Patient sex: M
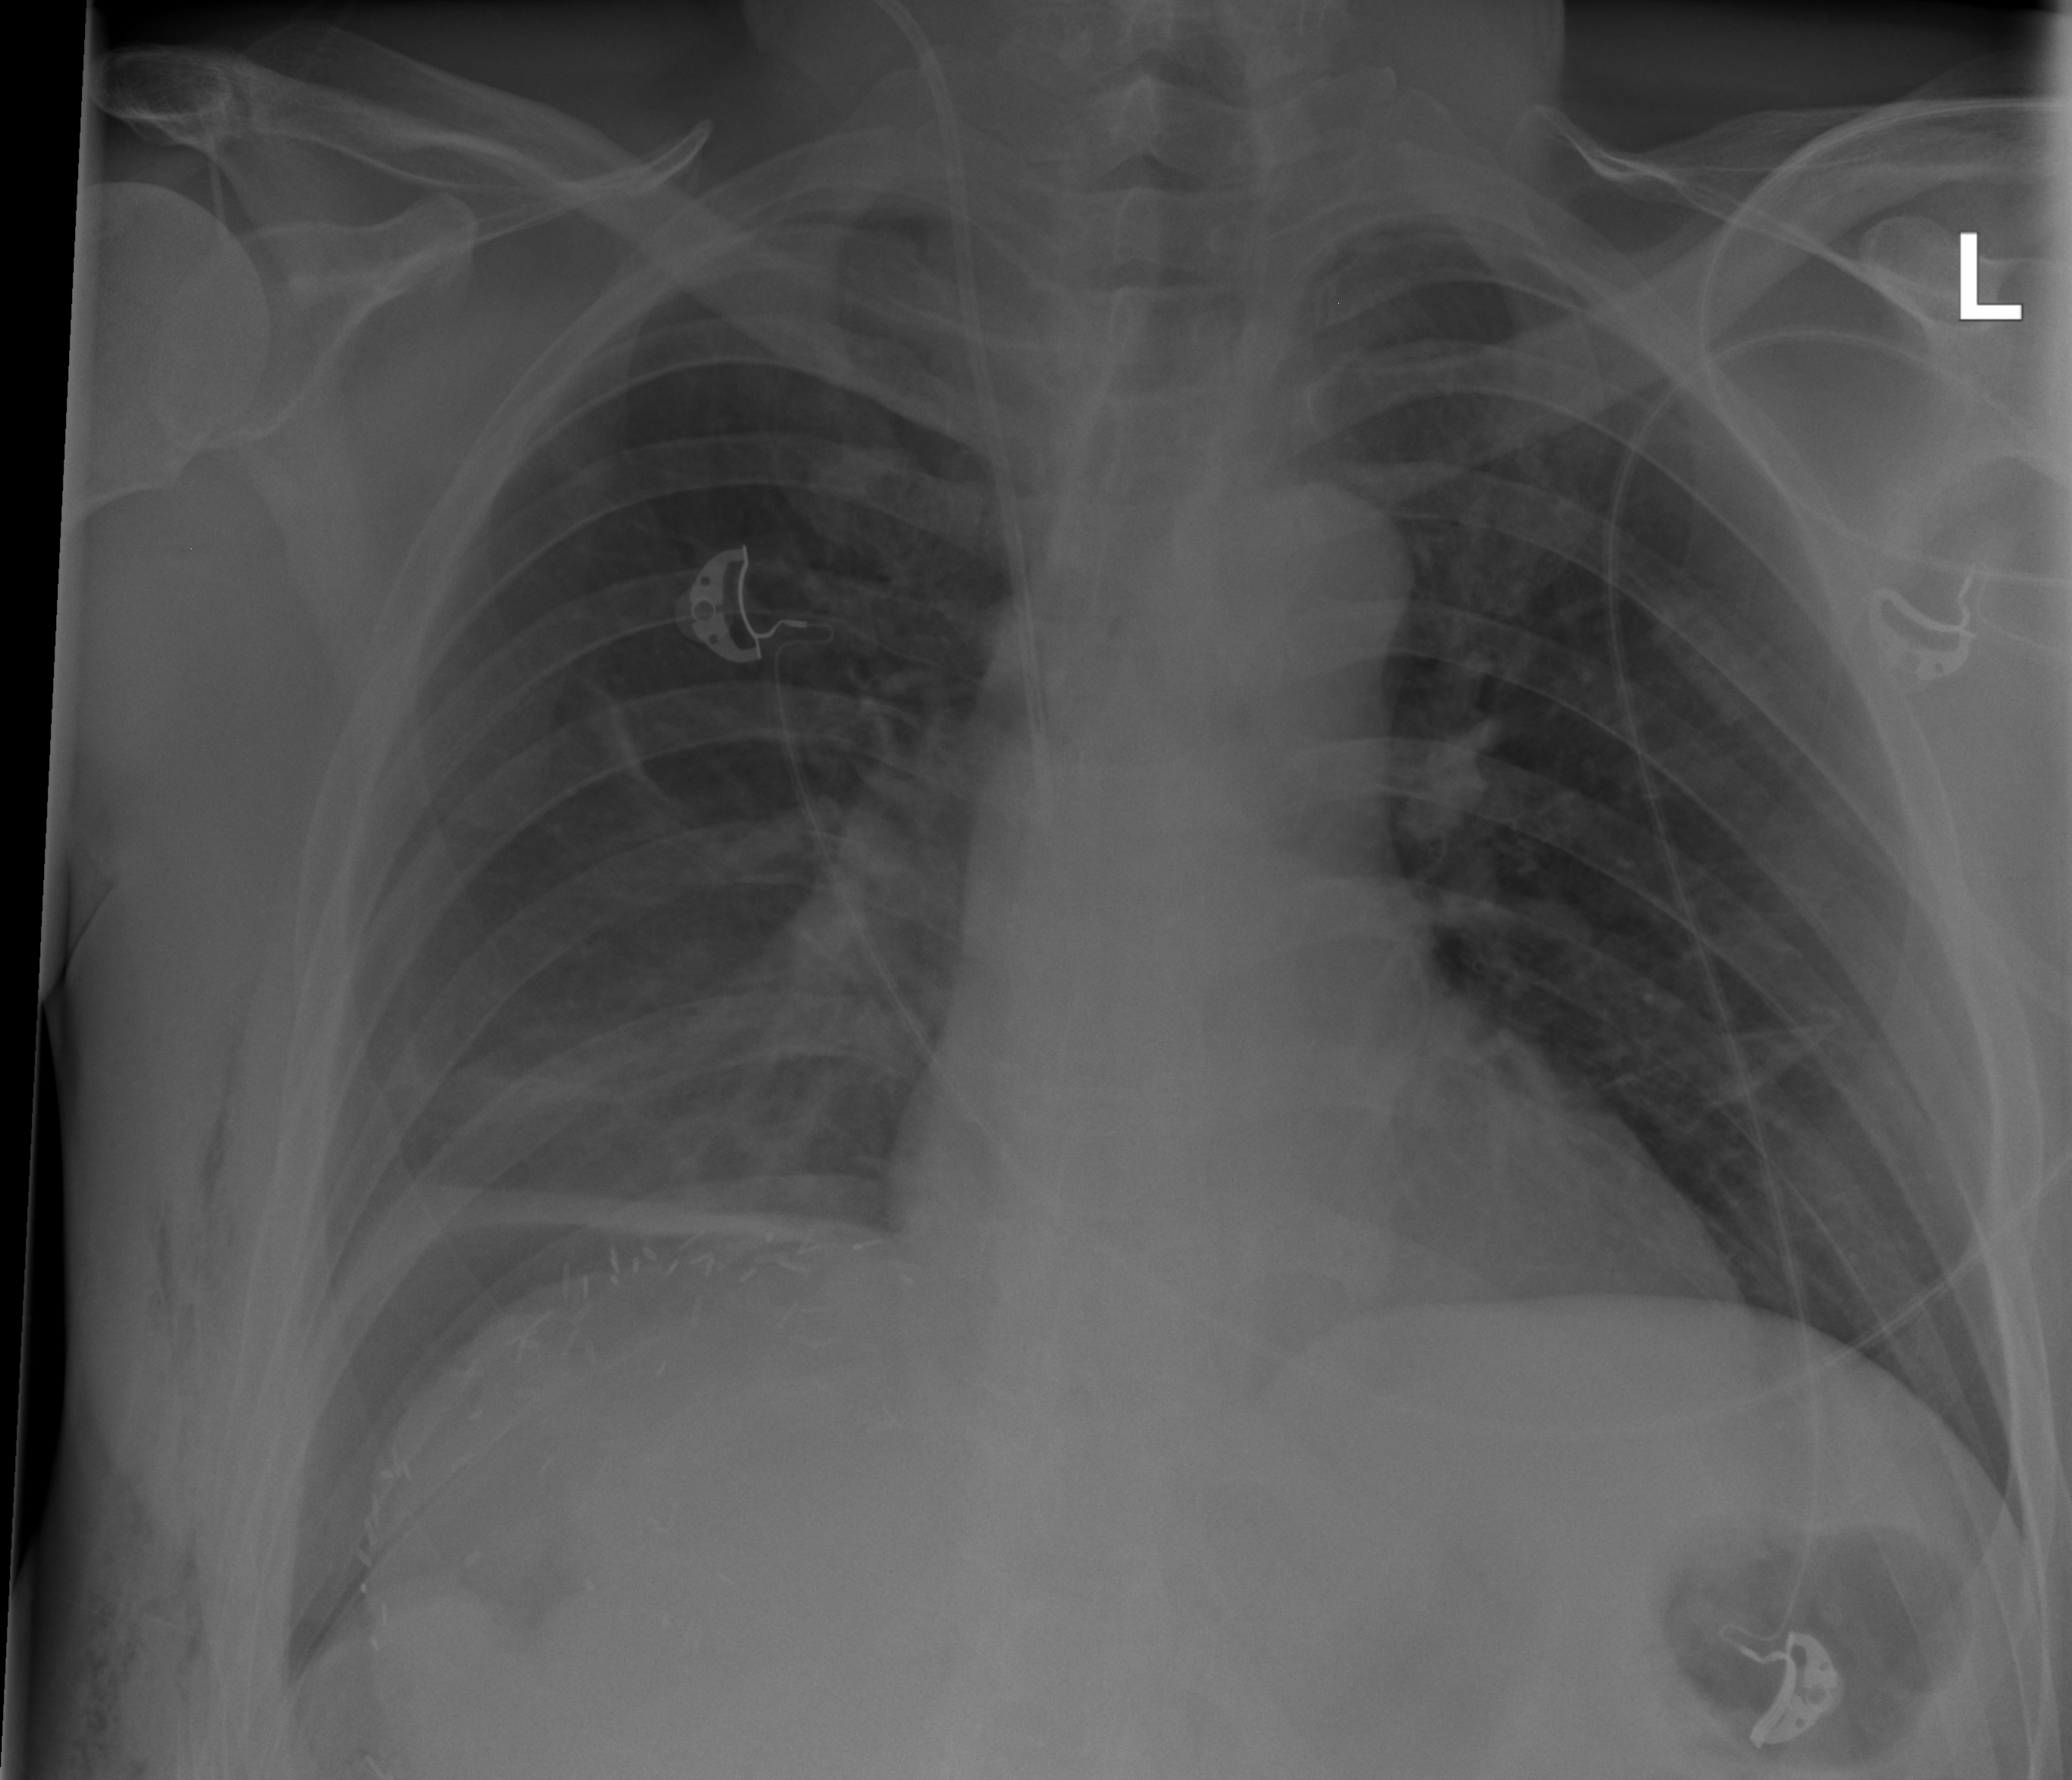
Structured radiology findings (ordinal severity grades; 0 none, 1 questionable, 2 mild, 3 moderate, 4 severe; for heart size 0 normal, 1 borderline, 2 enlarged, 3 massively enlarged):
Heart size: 0
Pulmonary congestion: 0
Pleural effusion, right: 0
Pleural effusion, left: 0
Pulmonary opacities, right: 0
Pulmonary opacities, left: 0
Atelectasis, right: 2
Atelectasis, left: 0